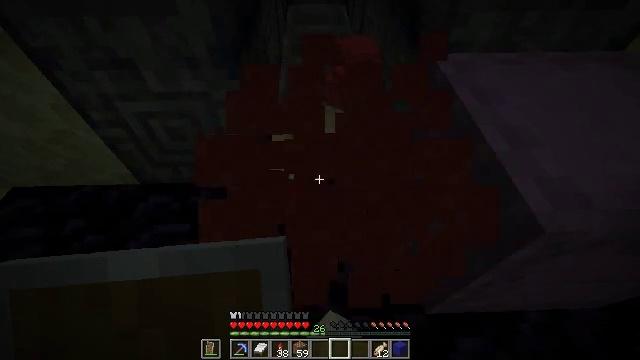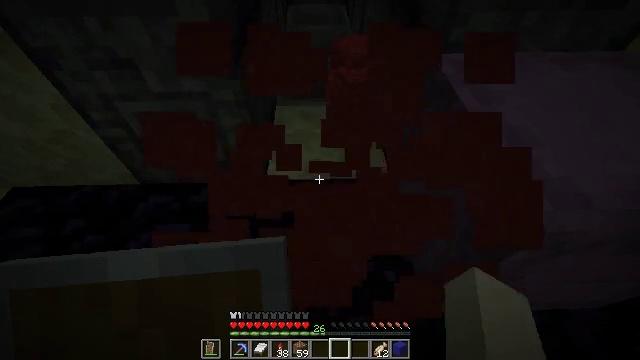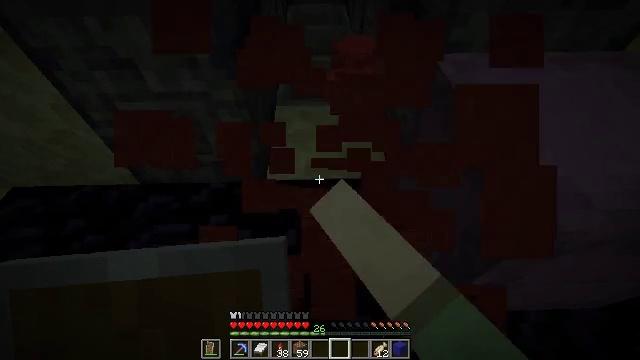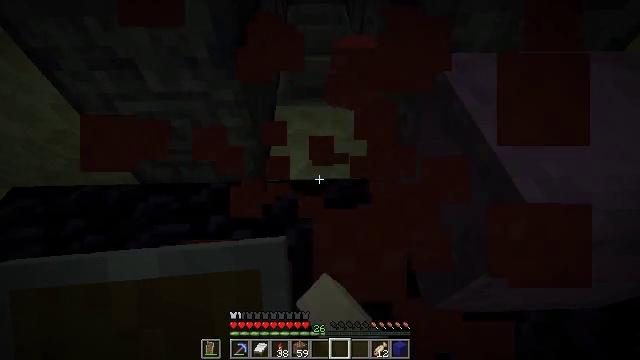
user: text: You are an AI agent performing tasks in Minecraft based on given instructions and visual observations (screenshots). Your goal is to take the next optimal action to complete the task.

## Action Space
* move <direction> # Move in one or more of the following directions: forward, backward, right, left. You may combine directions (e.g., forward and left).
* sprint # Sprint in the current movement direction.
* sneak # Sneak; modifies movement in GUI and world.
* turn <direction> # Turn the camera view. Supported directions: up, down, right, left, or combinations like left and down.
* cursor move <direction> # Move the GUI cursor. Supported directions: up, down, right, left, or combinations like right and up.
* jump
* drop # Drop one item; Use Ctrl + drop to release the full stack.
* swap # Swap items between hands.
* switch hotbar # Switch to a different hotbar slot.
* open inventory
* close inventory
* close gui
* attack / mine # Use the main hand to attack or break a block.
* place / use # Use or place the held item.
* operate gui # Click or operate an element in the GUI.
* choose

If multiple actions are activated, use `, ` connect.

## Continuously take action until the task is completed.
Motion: motion action
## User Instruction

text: Get some red concrete powder.
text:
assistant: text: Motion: attack / mine
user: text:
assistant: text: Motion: attack / mine
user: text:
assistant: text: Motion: attack / mine
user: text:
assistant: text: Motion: attack / mine